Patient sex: M
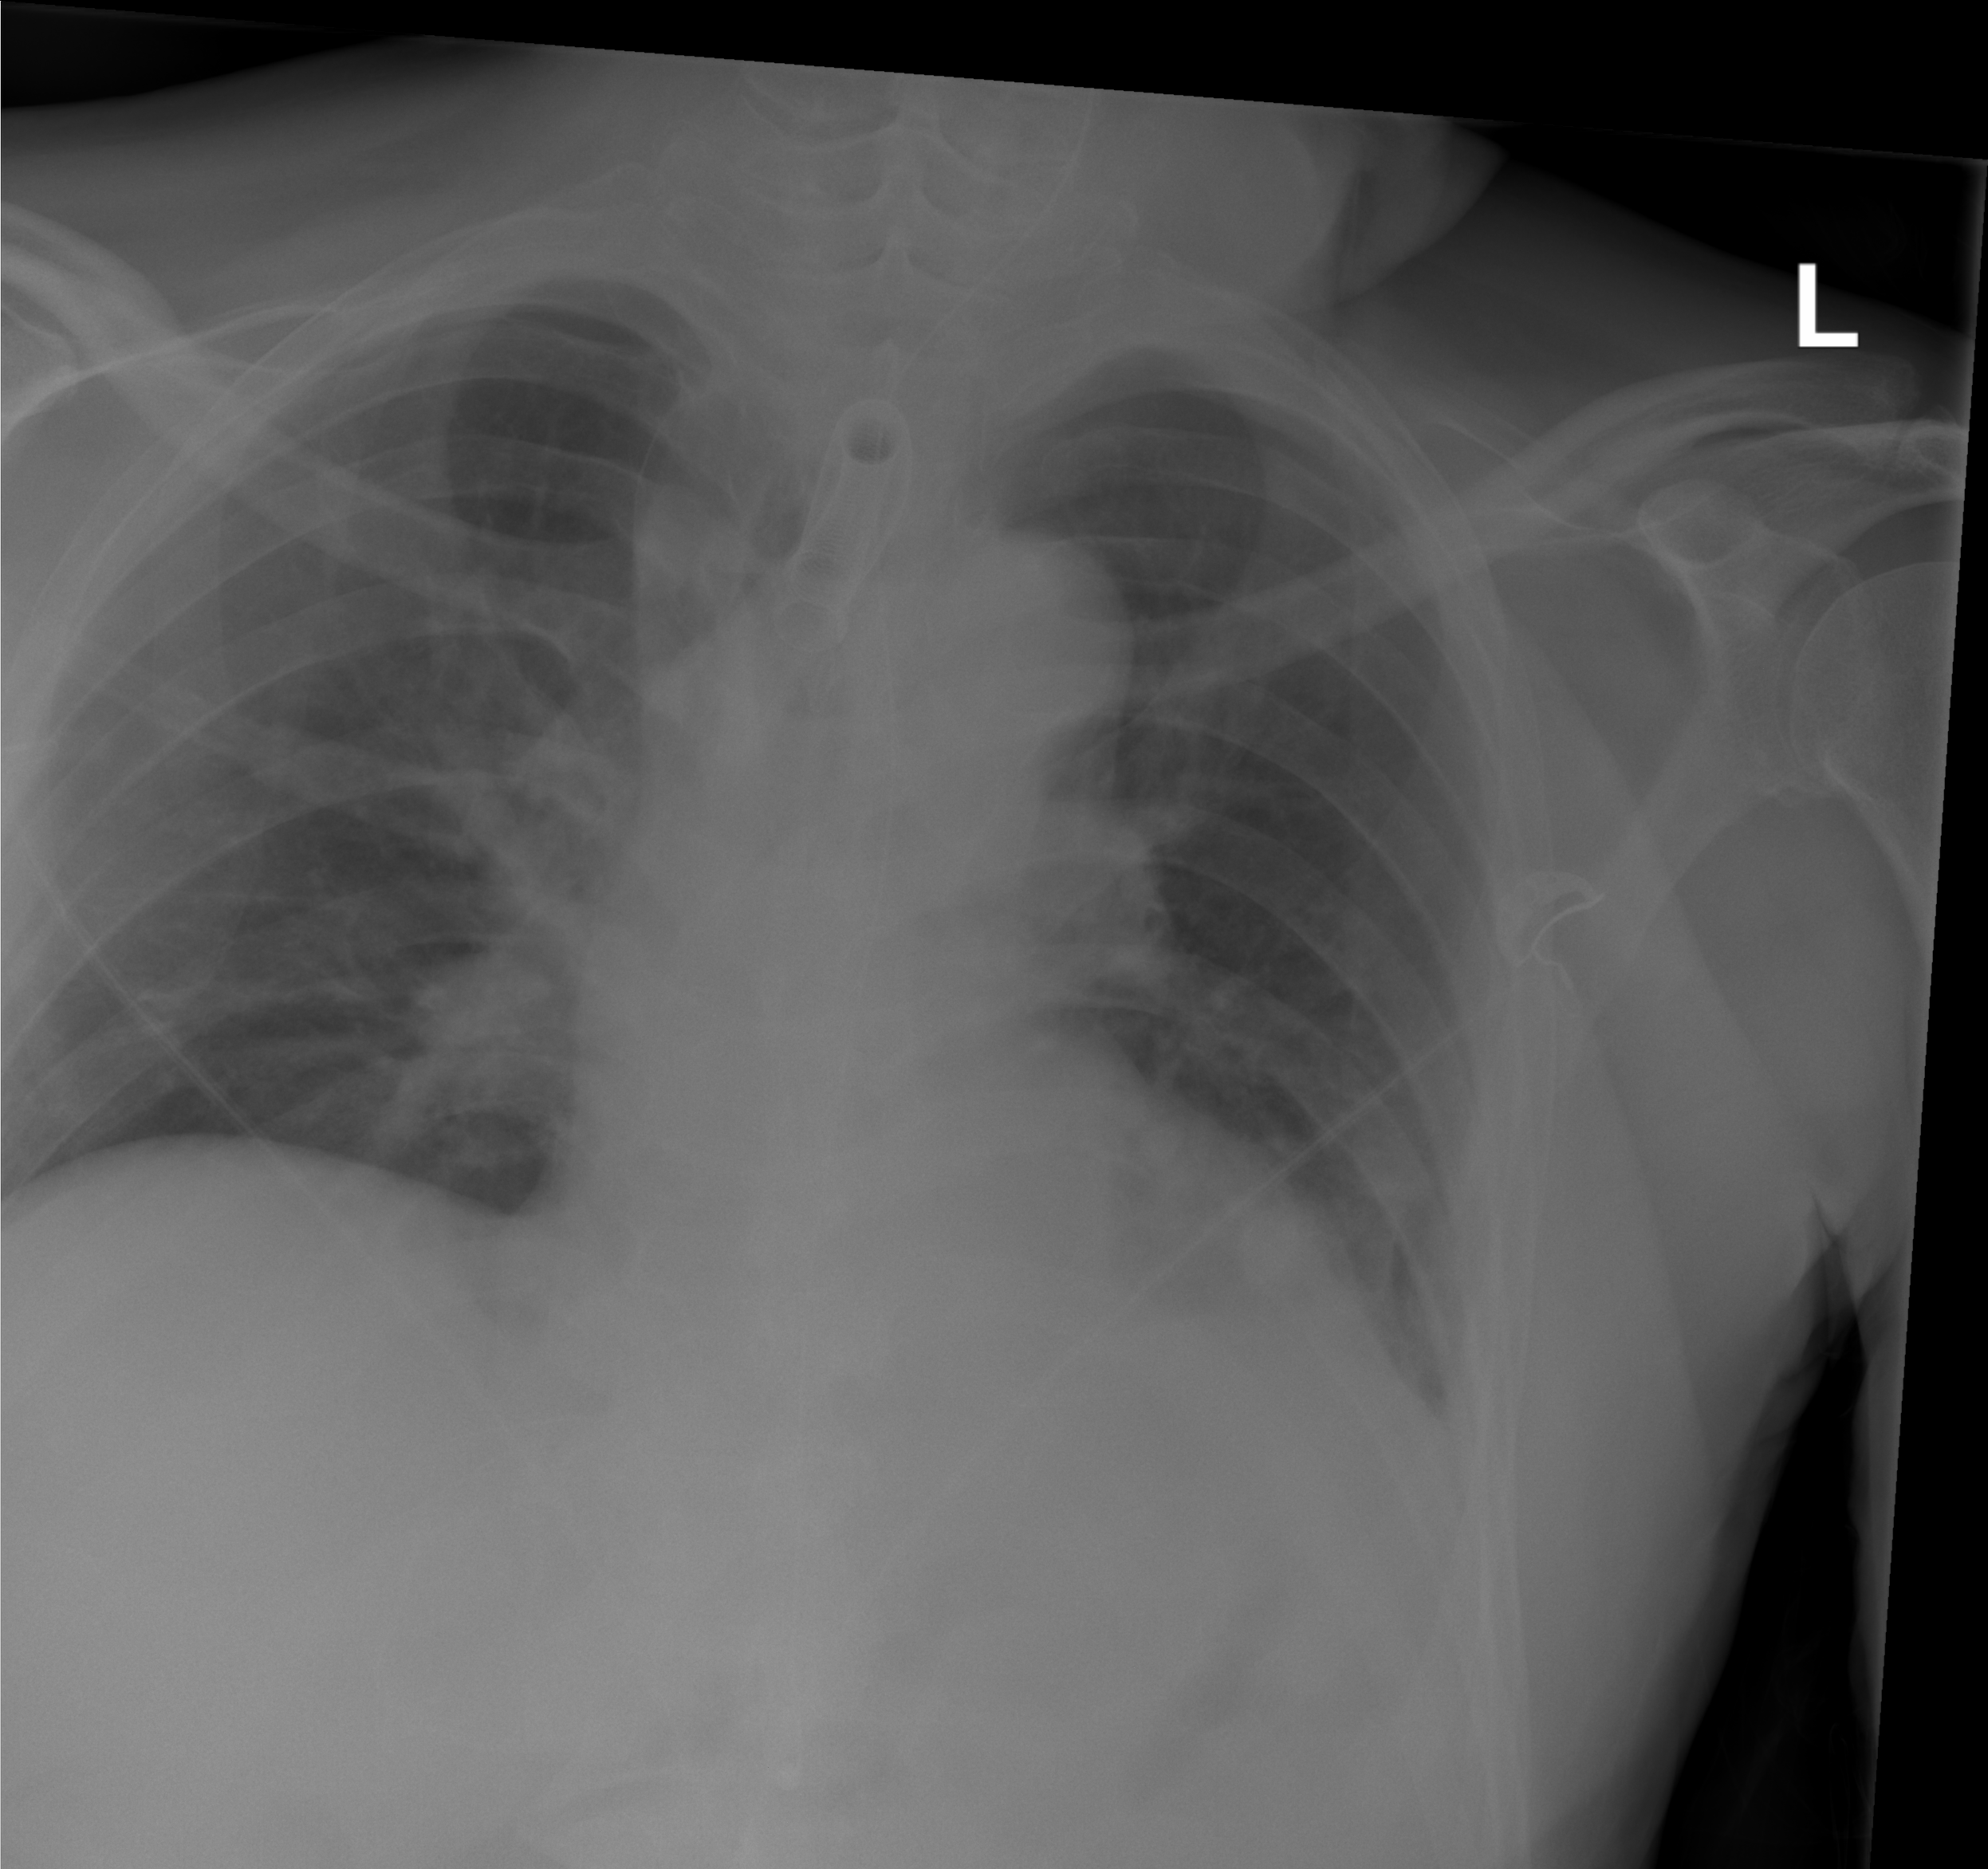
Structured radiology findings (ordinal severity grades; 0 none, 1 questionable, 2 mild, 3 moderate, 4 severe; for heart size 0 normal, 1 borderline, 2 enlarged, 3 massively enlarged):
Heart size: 0
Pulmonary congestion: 0
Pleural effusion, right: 0
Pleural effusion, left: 1
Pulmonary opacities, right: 0
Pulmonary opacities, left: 0
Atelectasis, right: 0
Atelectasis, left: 2